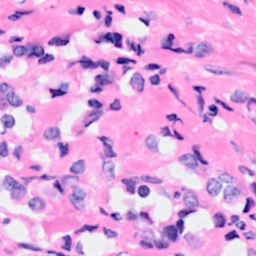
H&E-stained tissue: Breast